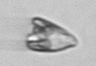
Label: Pyramimonas_longicauda